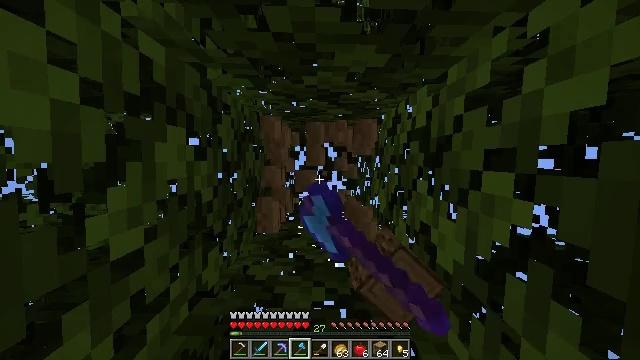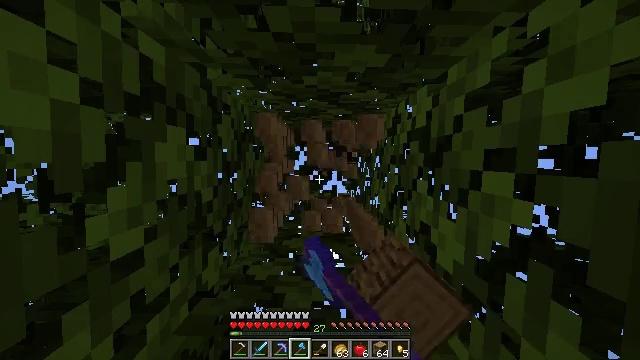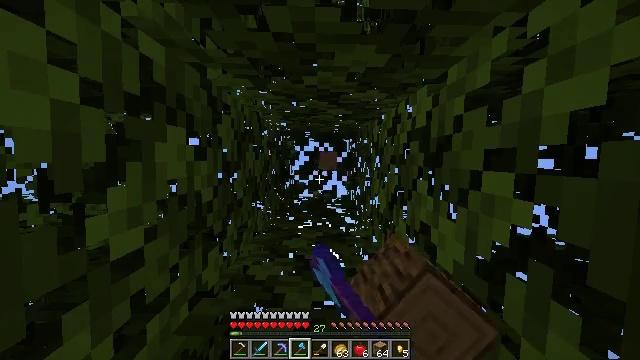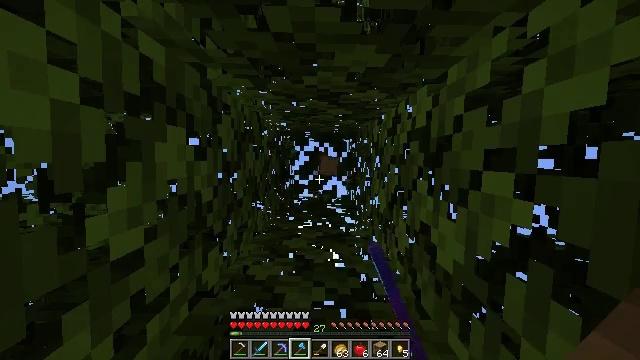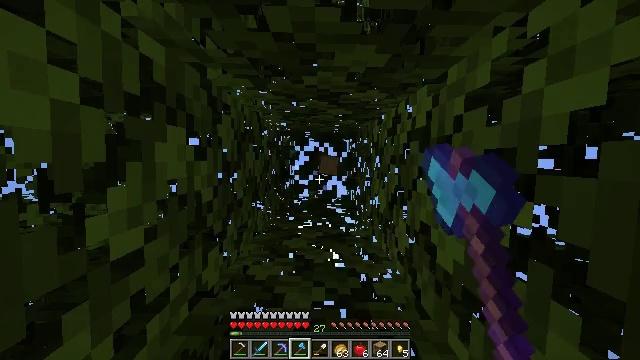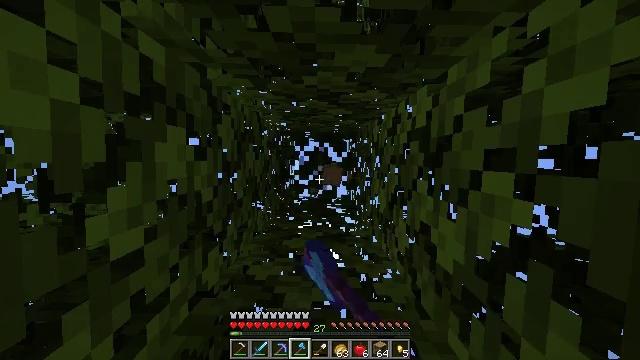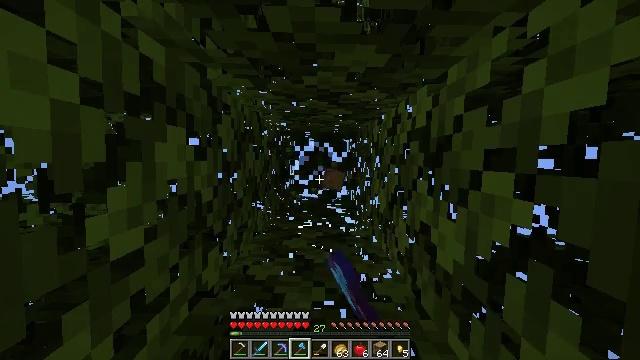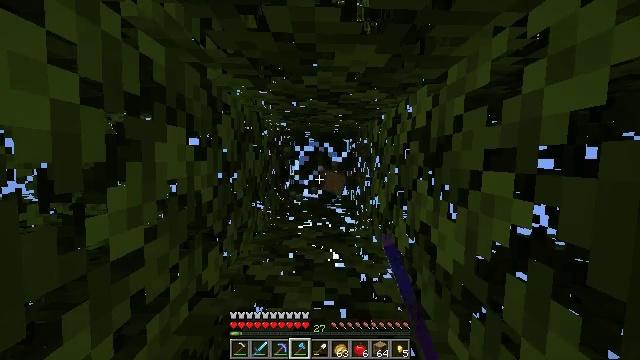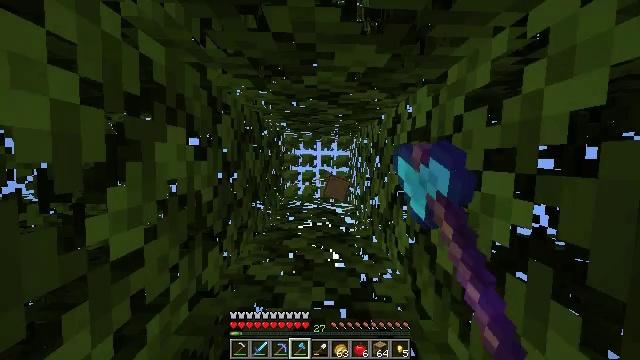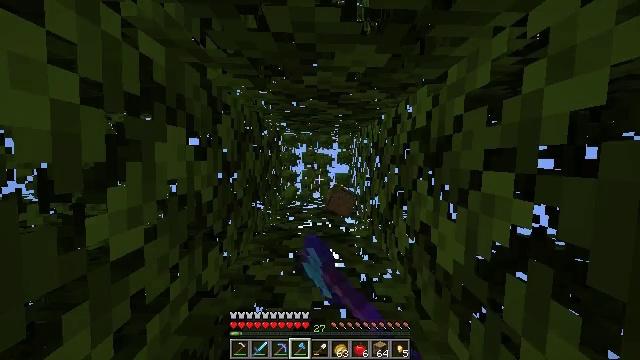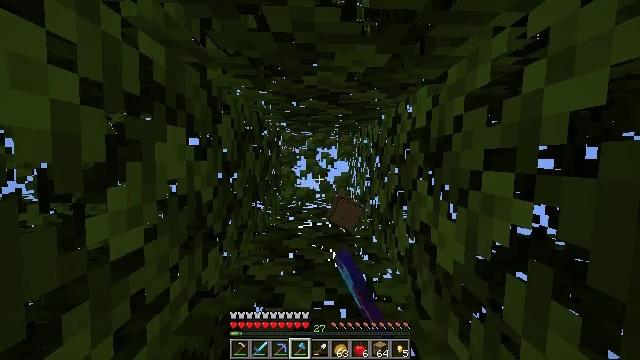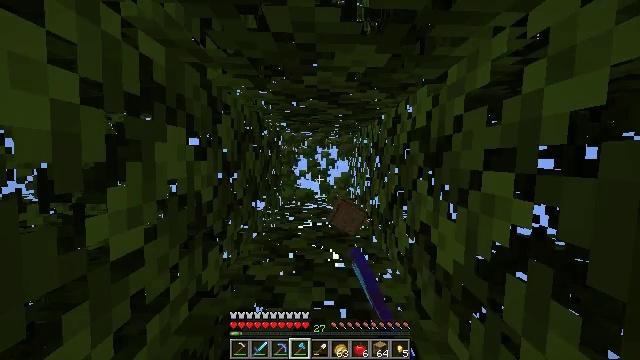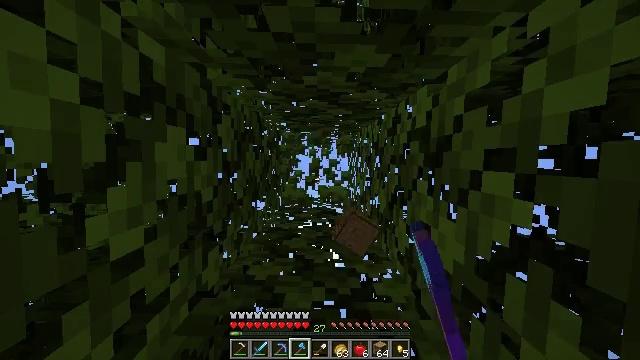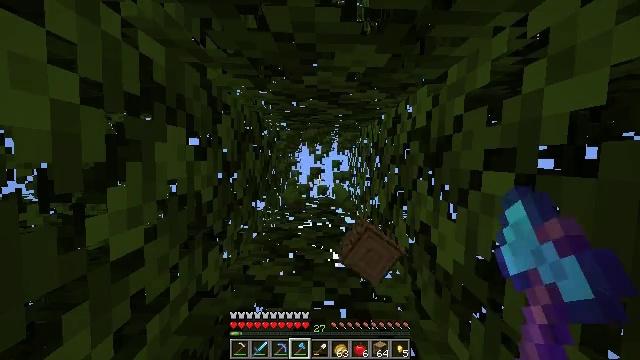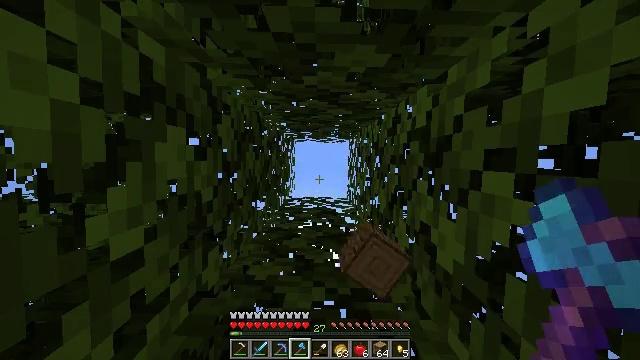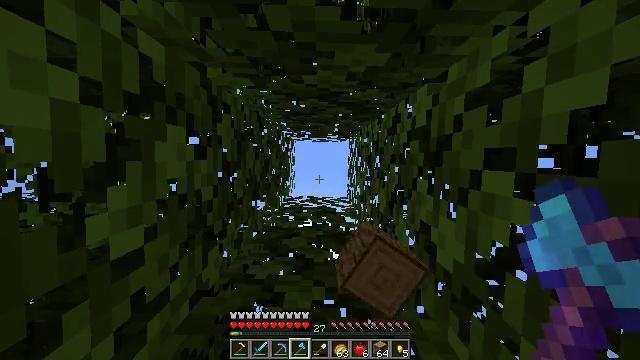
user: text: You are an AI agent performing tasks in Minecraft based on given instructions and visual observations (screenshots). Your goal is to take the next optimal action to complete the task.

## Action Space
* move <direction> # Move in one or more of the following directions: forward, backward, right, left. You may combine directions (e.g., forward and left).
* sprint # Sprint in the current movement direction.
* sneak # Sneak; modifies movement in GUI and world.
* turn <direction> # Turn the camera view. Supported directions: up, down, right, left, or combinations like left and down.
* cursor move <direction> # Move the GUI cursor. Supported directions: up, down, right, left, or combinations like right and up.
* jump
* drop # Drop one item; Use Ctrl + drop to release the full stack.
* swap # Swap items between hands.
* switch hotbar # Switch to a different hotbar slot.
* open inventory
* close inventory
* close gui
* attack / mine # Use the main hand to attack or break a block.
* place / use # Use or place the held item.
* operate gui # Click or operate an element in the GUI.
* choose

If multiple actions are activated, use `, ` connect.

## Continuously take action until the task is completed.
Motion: motion action
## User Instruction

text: Gather oak leaves by attacking.
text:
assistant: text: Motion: attack / mine
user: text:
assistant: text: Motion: attack / mine
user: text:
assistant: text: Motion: attack / mine
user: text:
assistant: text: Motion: attack / mine
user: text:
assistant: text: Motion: attack / mine
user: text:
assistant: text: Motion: attack / mine
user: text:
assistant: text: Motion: attack / mine
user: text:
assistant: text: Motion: attack / mine
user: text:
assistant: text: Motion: attack / mine
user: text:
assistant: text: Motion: attack / mine
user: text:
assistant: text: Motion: attack / mine
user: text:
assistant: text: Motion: attack / mine
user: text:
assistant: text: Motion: attack / mine
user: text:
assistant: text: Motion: attack / mine
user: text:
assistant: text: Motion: attack / mine
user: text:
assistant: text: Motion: turn down, attack / mine
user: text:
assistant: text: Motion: turn down, attack / mine
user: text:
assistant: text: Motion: turn down, attack / mine
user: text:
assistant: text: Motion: turn down, attack / mine
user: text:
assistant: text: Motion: turn down, attack / mine
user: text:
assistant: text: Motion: turn down, attack / mine
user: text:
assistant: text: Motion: turn down, attack / mine
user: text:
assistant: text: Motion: turn down, attack / mine
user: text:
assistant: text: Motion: turn down, attack / mine
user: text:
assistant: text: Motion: turn down, attack / mine
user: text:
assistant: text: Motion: turn down, attack / mine
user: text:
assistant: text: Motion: turn down, attack / mine
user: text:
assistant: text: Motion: turn down
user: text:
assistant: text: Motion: turn down
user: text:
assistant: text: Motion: turn left and down